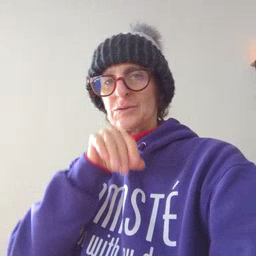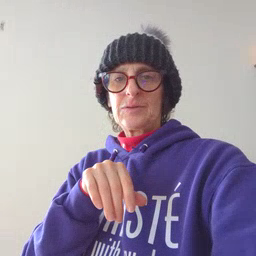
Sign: goose